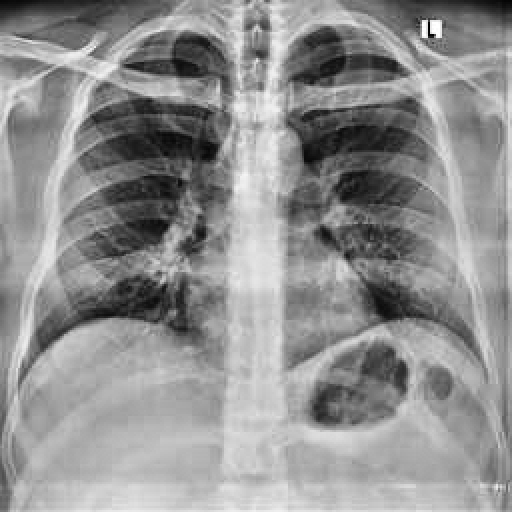
Finding: NORMAL